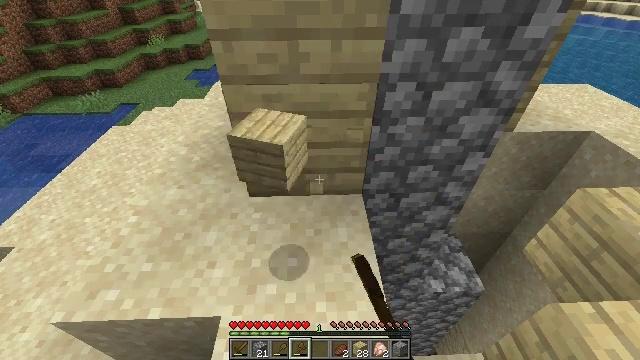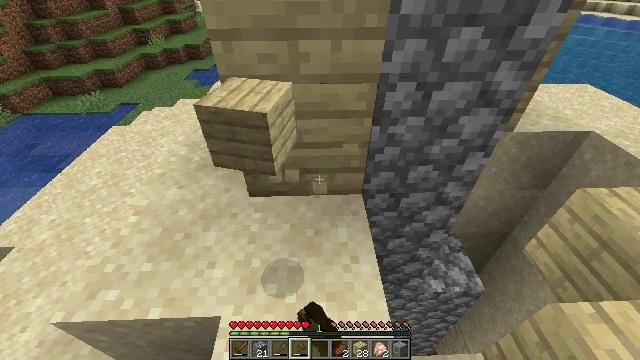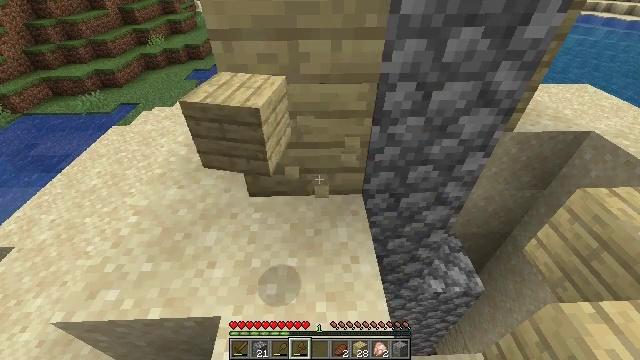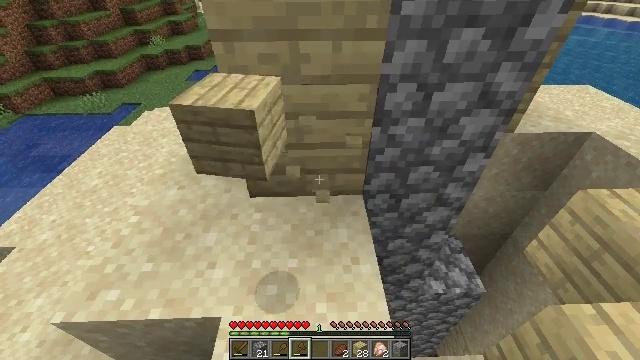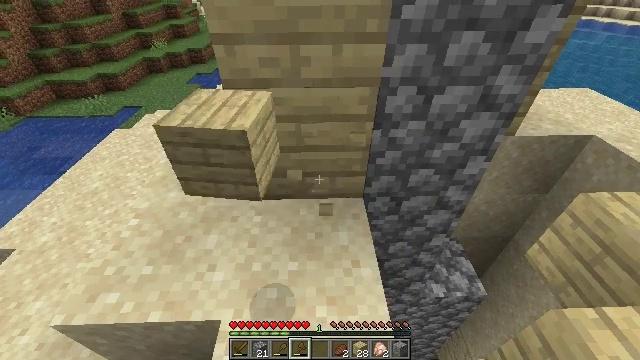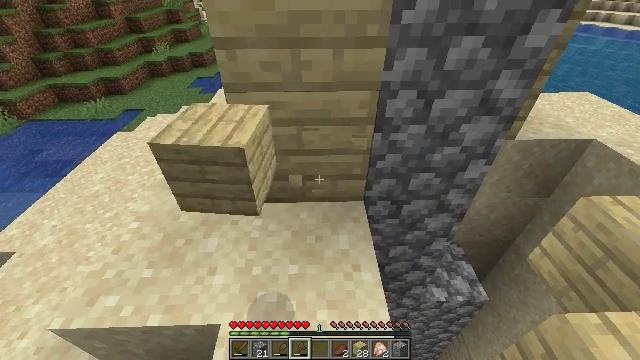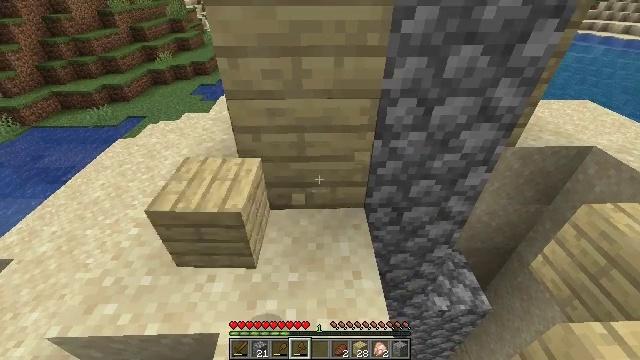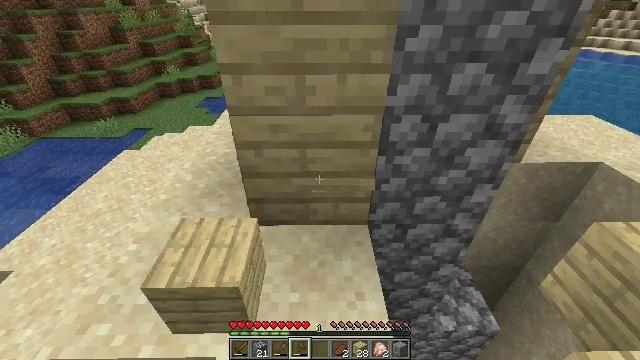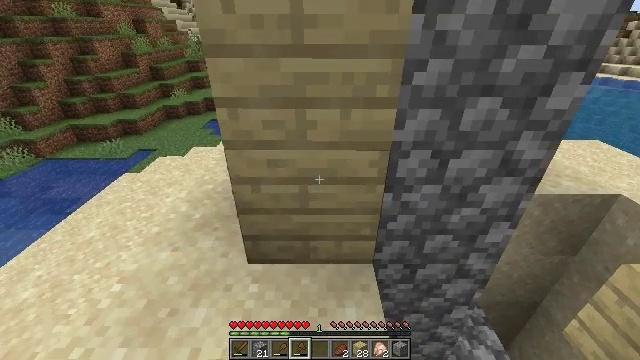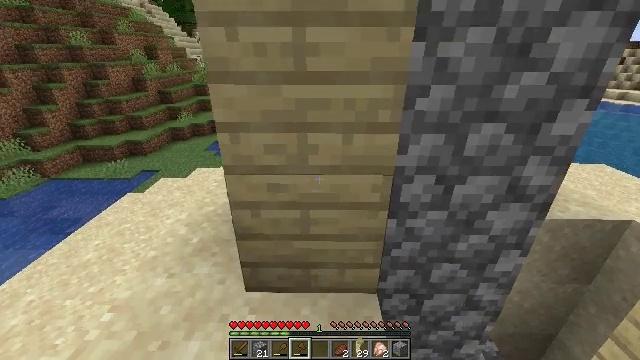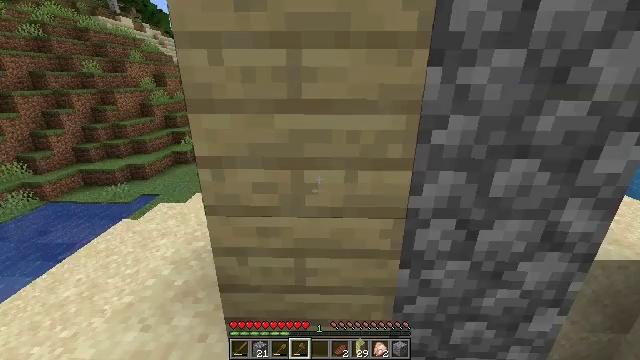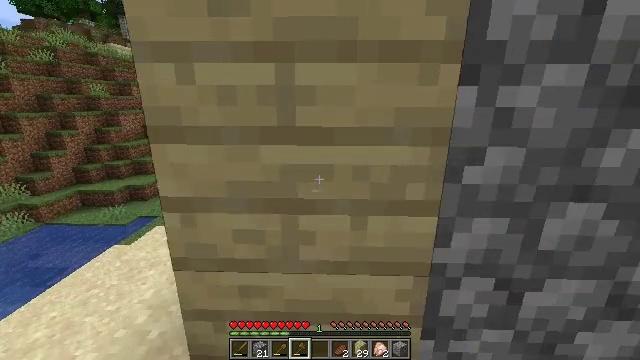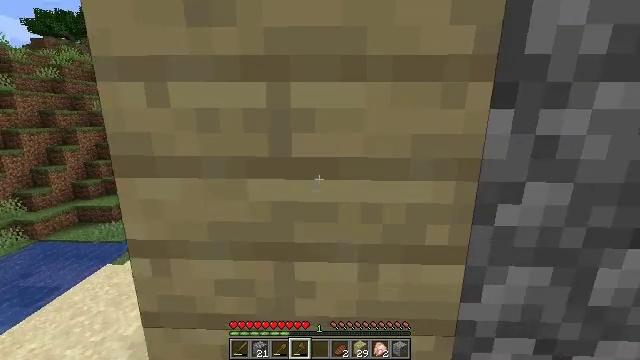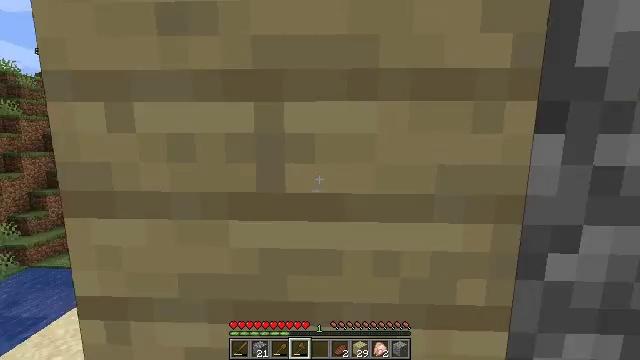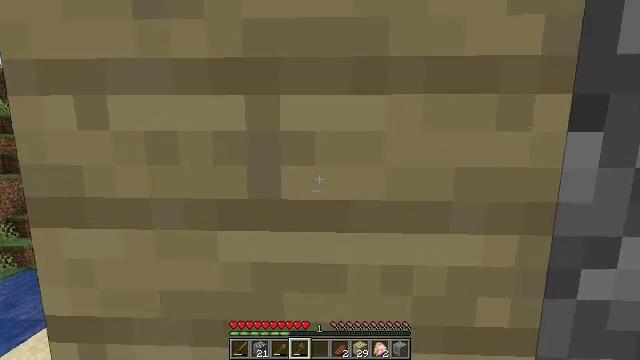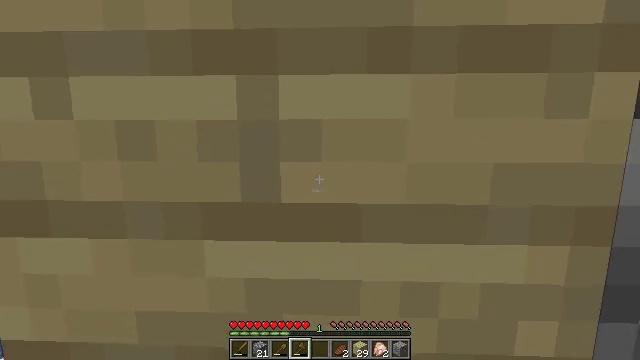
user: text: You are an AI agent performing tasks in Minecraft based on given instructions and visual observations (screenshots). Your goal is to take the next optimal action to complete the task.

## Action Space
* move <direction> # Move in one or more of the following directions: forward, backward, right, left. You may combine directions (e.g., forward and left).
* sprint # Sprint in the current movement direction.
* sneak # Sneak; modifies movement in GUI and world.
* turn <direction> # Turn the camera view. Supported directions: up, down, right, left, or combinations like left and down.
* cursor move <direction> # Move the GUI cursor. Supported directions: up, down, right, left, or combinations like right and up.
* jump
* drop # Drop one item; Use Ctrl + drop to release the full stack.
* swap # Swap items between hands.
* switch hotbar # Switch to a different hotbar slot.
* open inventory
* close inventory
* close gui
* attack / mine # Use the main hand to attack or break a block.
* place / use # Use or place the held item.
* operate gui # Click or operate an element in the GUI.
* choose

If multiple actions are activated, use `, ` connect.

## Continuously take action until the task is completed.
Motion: motion action
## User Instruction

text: Gather some birch planks.
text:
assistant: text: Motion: attack / mine
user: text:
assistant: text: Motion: attack / mine
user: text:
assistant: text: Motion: no_op
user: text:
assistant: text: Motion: no_op
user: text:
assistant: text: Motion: no_op
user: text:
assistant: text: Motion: turn up
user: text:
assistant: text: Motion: move forward, turn up
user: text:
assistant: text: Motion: move forward, turn up
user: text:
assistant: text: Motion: move forward, turn up
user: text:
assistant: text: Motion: move forward, turn up
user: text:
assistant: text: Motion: move forward, turn up
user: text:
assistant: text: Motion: move forward, turn up
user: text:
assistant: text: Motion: turn up
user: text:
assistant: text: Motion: no_op
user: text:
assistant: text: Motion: no_op
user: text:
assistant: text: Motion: attack / mine
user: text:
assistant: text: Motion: attack / mine
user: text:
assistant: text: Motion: attack / mine
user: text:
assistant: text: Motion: attack / mine
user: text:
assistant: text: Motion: attack / mine
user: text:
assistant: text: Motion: attack / mine
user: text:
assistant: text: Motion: attack / mine
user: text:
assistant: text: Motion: attack / mine
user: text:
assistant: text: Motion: attack / mine
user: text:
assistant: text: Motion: attack / mine
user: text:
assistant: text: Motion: attack / mine
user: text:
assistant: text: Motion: attack / mine
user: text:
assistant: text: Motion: attack / mine
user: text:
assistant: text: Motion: attack / mine
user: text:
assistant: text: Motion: attack / mine